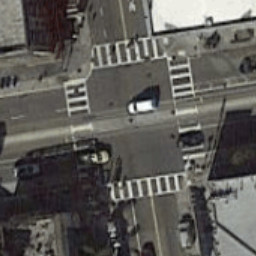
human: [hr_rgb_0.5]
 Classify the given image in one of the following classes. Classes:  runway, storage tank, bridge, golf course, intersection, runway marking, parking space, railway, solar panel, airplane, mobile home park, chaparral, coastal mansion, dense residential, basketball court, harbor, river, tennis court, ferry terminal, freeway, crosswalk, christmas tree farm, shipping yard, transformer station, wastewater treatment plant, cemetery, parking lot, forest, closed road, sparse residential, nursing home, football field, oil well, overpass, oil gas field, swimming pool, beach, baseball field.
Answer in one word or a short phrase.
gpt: crosswalk